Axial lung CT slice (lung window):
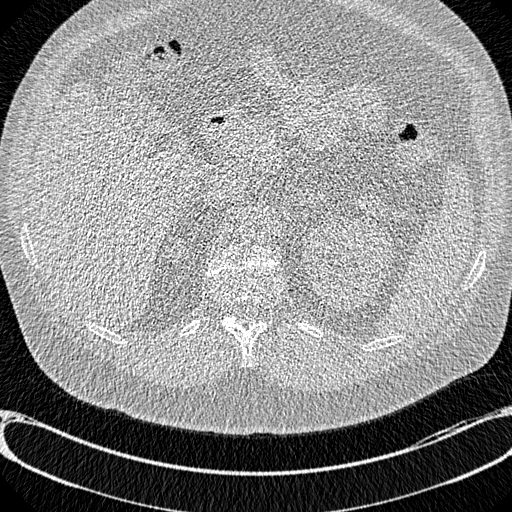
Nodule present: no